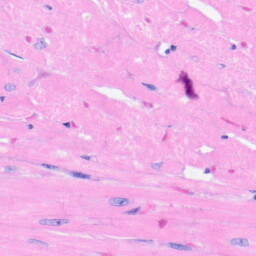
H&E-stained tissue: Heart